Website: ulta-beauty
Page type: delivery-shipping
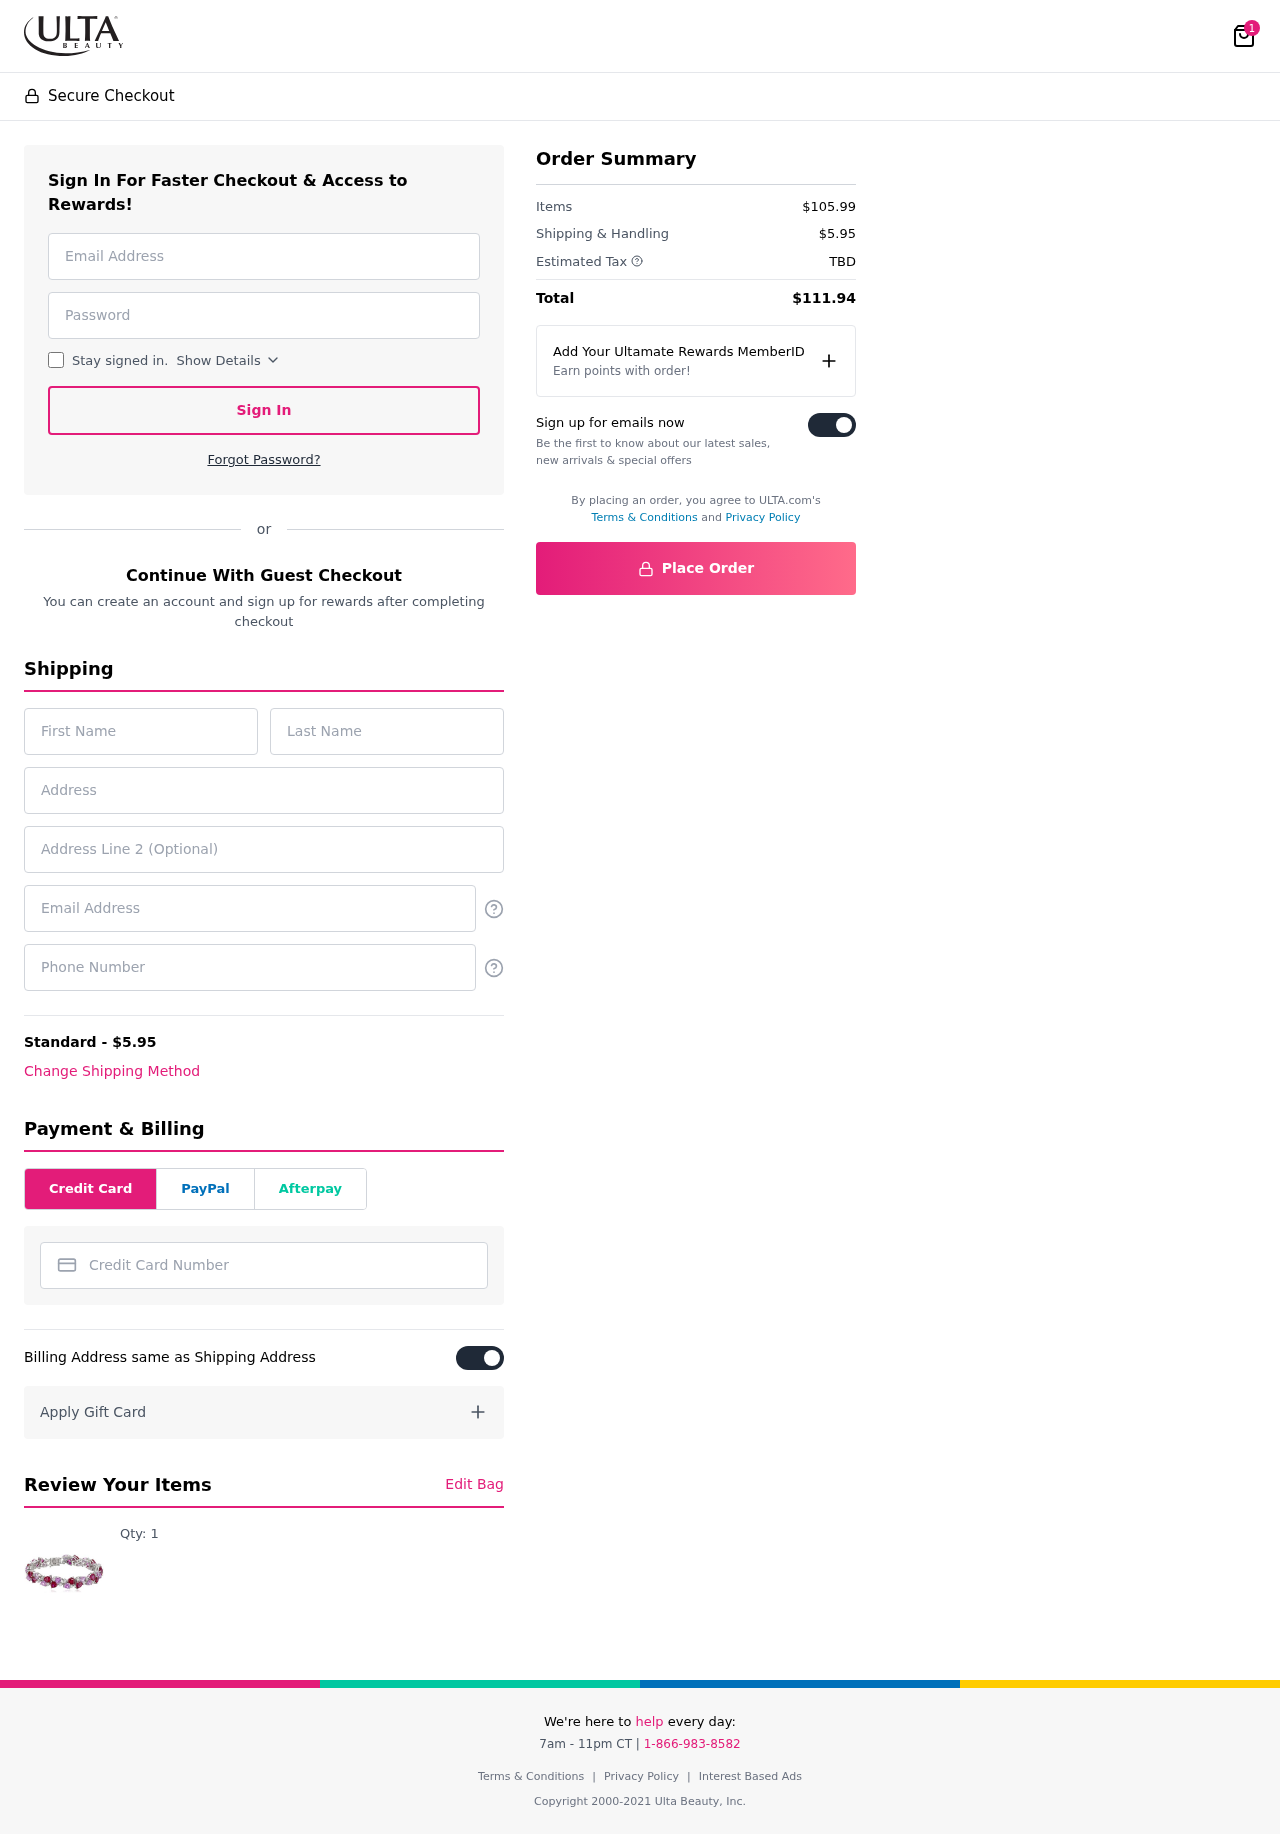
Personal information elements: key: PII_CARD_NUMBER
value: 6011 5623 5199 5991
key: PII_EMAIL
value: erika_frazier@yahoo.com
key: PII_EMAIL2
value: erika_frazier@yahoo.com
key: PII_FIRSTNAME
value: Erika
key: PII_LASTNAME
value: Frazier
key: PII_PHONE
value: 2534777165
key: PII_STREET
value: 032 Courtney Ranch
Product elements: key: PRODUCT1_QUANTITY
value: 1
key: PRODUCT1
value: Qty: 1
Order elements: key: ORDER_NUM_ITEMS
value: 1
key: ORDER_SHIPPING_COST
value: $5.95
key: ORDER_SUBTOTAL
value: $105.99
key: ORDER_TAX
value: TBD
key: ORDER_TOTAL
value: $111.94